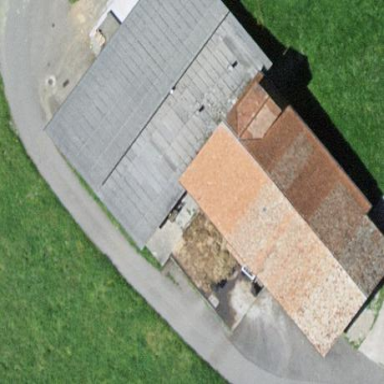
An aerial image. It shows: Farm auxiliary building.